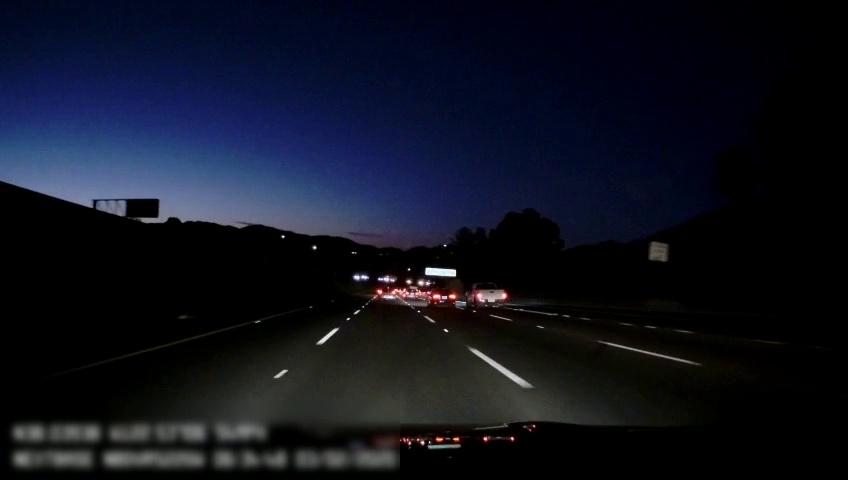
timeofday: Night
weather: Other
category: Drivable Space
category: Vehicles | SUV
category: Vehicles | Car
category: Vehicles | SUV
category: Vehicles | Truck
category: Lanes | Alternate Lane
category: Lanes | Current Lane
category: Lanes | Current Lane
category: Lanes | Alternate Lane
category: Lanes | Alternate Lane
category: Lanes | Alternate Lane
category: Traffic | Signs